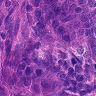
Metastatic tissue present: yes